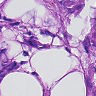
Metastatic tissue present: yes